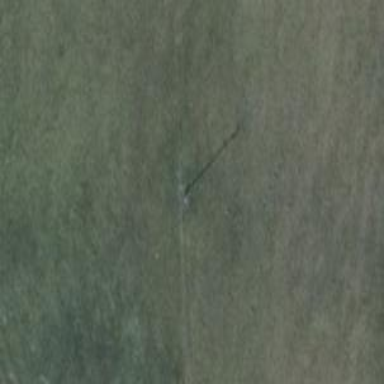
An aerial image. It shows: Minor power line.